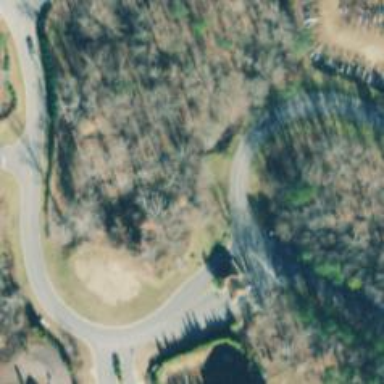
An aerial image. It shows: Residential road.